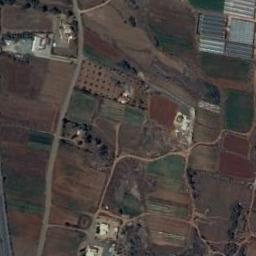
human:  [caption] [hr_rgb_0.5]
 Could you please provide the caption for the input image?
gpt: There are lots of buildings beside the rectangular farmlands .

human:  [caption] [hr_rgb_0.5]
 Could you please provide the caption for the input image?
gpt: Some rectangular farmlands of different colors and sizes are neatly arranged on the ground and some buildings are surrounded by these farmlands .

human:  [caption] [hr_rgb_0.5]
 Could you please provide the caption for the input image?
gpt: There are some green and red rectangular farmland .

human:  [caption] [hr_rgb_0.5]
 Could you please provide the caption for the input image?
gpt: Many rectangular-shaped farmlands of varying sizes mixed with green, light blue, light yellow, and brown .

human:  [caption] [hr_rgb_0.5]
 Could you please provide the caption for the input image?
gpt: There are some buildings and brown rectangular farmlands .